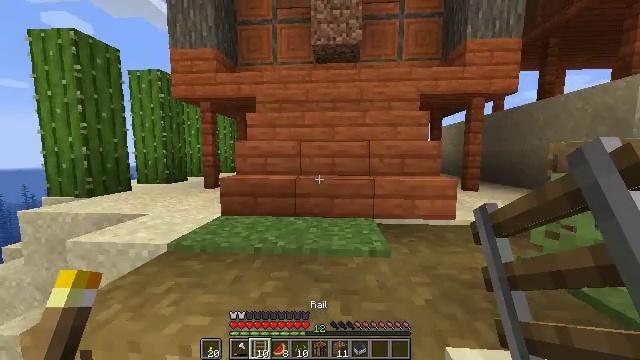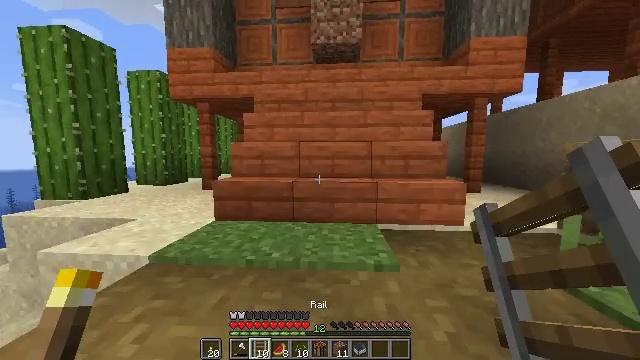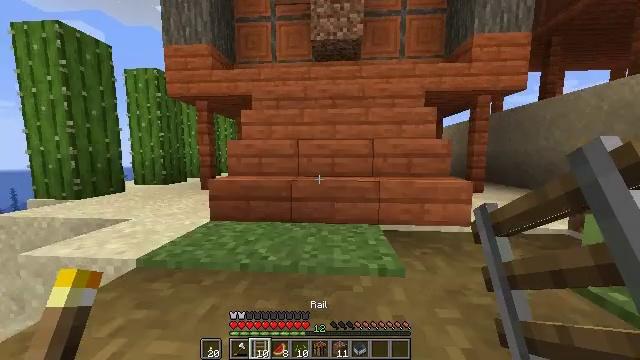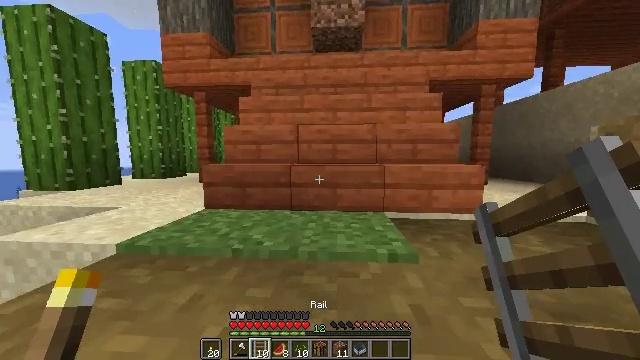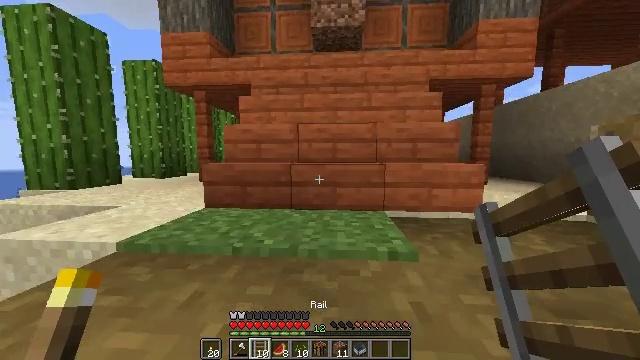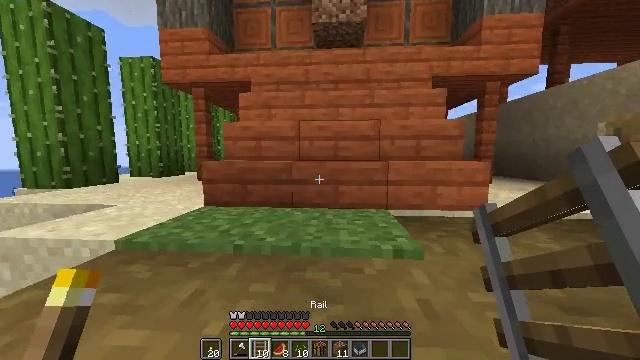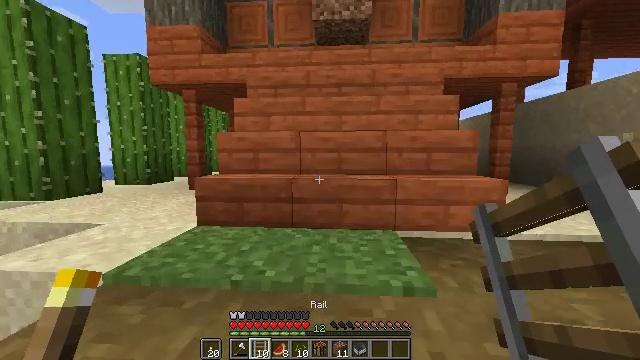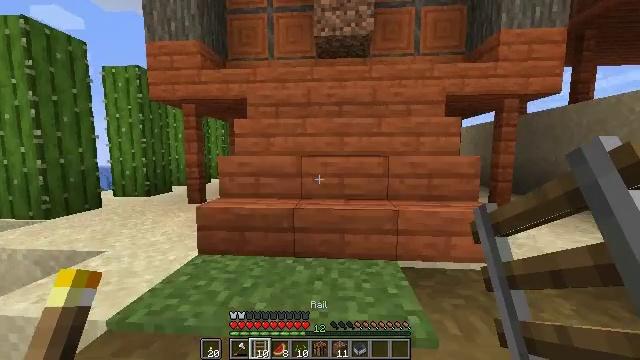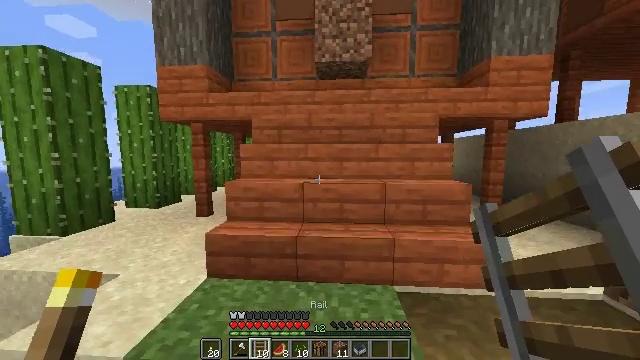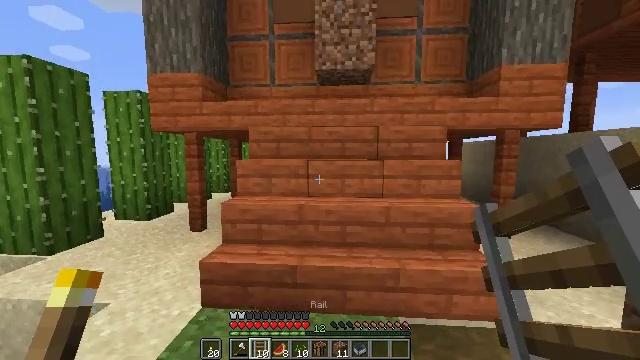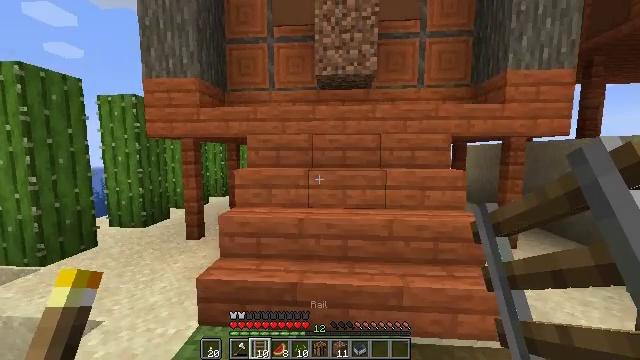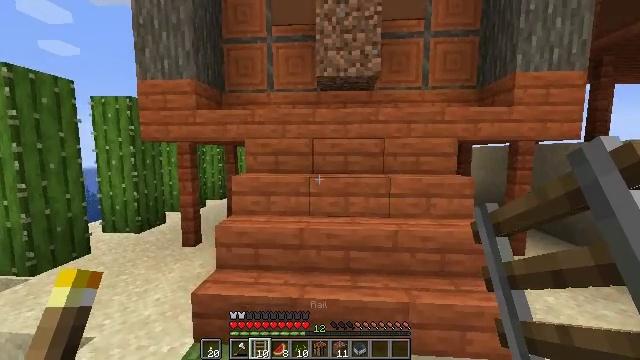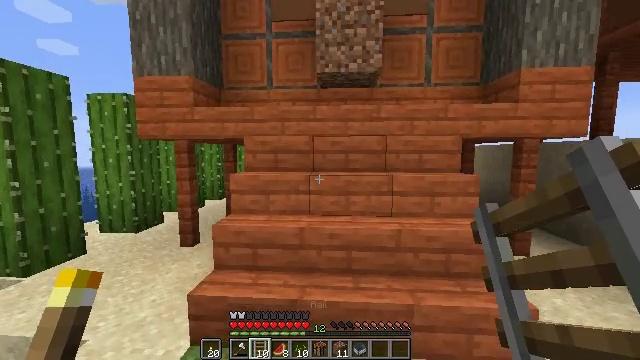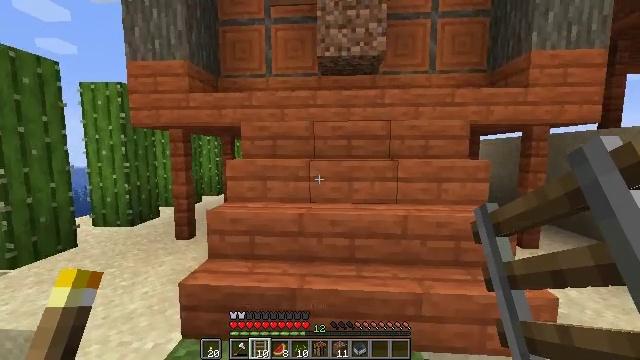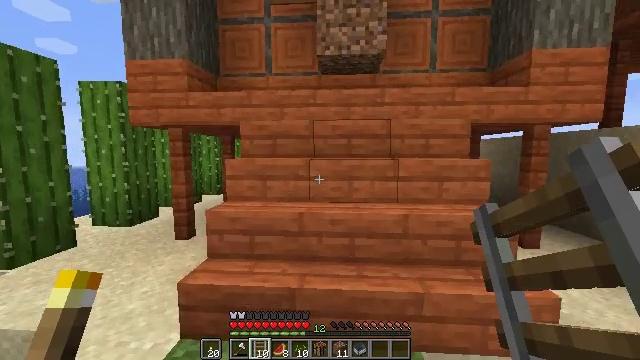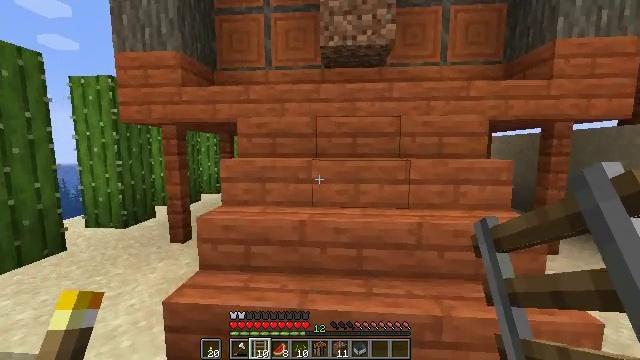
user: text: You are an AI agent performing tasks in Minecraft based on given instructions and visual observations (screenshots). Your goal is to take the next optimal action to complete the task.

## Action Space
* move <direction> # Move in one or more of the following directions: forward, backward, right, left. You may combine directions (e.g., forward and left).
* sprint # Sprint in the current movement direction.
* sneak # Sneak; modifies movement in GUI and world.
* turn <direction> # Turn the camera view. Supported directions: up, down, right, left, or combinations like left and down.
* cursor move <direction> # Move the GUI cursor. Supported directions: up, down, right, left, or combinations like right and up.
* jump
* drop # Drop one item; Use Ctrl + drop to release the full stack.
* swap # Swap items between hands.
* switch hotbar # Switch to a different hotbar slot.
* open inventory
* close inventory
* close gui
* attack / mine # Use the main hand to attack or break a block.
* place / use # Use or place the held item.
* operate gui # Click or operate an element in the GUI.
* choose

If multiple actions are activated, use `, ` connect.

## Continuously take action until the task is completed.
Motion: motion action
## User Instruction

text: Break the acacia stairs in your build.
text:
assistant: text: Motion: move forward, jump
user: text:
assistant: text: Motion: move forward, jump
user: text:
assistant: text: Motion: move forward, jump
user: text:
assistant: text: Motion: move forward, jump
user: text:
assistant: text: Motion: move forward, jump
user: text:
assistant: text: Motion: move forward, sprint, jump
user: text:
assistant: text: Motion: move forward, sprint, jump
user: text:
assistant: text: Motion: move forward, sprint, jump
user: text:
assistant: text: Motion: move forward, jump
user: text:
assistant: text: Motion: move forward, jump
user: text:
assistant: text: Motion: move forward, jump
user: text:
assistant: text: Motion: move forward, jump
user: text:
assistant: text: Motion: move forward, jump
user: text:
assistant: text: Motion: move forward, jump
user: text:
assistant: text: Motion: move forward, jump
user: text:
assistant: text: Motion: move forward, sprint, jump
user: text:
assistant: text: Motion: move forward, sprint, jump
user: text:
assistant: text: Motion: move forward, sprint, jump
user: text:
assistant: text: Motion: move forward, sprint, jump
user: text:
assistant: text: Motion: move forward, jump
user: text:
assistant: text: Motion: move forward, jump
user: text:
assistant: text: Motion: move forward, jump
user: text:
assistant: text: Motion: move forward
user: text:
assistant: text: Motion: no_op
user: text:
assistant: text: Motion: no_op
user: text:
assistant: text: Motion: turn right and down
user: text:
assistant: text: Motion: turn right
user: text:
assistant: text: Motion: turn right
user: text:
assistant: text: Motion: no_op
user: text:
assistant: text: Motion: no_op